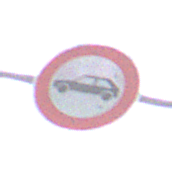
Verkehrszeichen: VerbotPersonenkraftwagen
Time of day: Midday
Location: Outdoor (Suburban)
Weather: PartlyCloudy
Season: NotSpecified
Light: Natural